Interaction volume radius: 5 \u00c5
Interaction volume height: 15 \u00c5
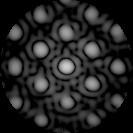
Disorder parameter: 0.1568